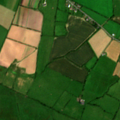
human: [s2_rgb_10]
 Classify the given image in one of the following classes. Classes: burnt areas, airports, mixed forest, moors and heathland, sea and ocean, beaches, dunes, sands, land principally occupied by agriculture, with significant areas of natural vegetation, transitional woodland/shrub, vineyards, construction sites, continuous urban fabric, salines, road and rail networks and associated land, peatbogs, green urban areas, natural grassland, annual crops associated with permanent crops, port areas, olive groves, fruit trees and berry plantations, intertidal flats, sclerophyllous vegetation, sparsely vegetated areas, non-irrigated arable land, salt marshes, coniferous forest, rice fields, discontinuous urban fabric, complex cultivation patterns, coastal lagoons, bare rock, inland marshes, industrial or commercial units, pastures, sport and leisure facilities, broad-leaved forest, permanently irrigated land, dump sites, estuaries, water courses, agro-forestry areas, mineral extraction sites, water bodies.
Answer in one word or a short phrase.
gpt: non-irrigated arable land, pastures